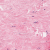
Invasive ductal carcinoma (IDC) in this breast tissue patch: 0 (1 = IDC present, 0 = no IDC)